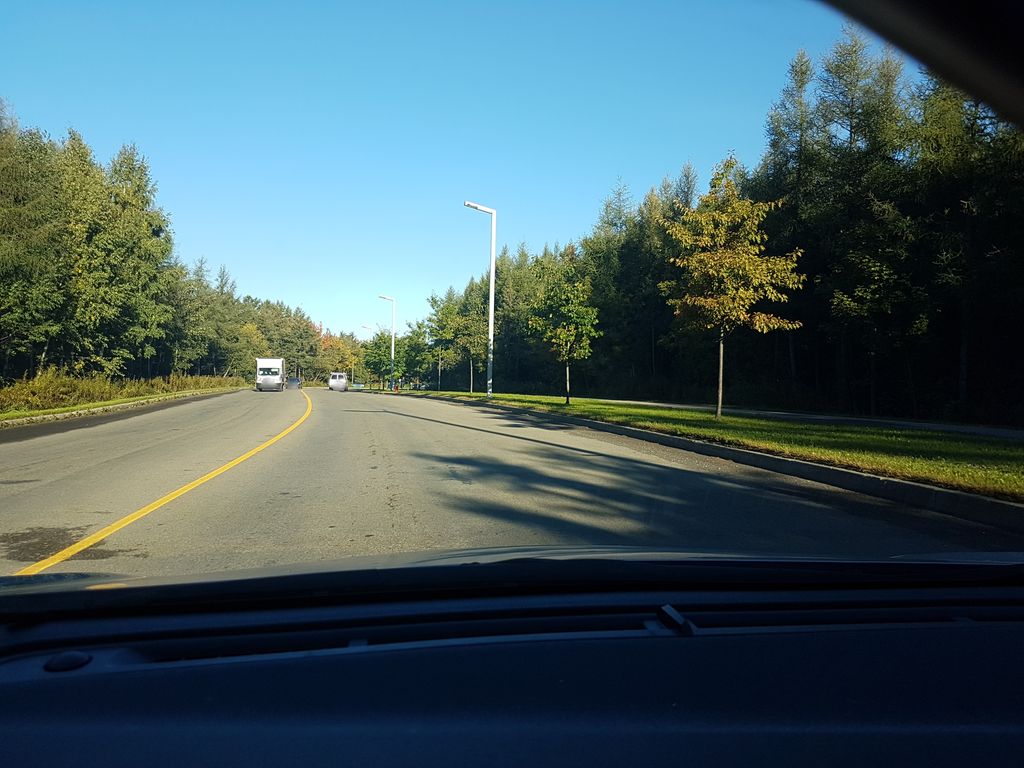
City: quebec_city